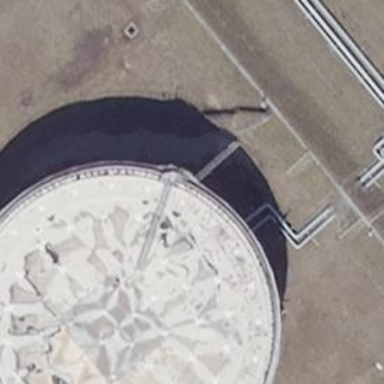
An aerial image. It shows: Storage tank that is man-made.